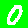
Digit: 0